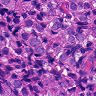
Metastatic tissue present: yes